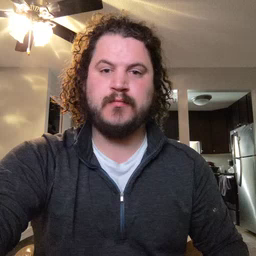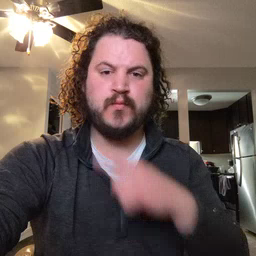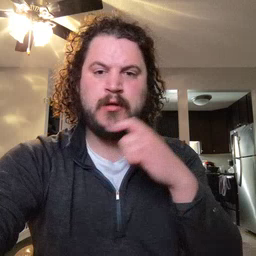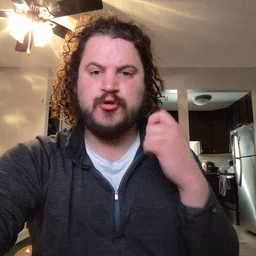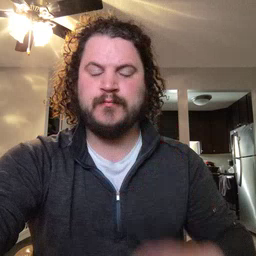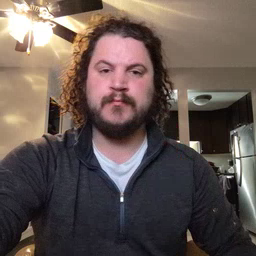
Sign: dryer